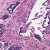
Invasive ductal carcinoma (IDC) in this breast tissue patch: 0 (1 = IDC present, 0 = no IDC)